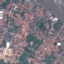
Label: Residential